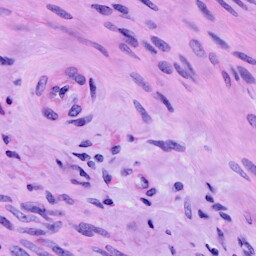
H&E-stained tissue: Cervix